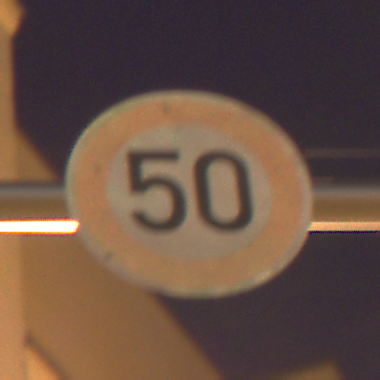
Verkehrszeichen: Geschwindigkeit50
Umgebung: Outdoor, Urban
Tageszeit: Night
Wetter: Clear
Licht: Artificial
Jahreszeit: NotSpecified
Kontrast: HighContrast